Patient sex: M
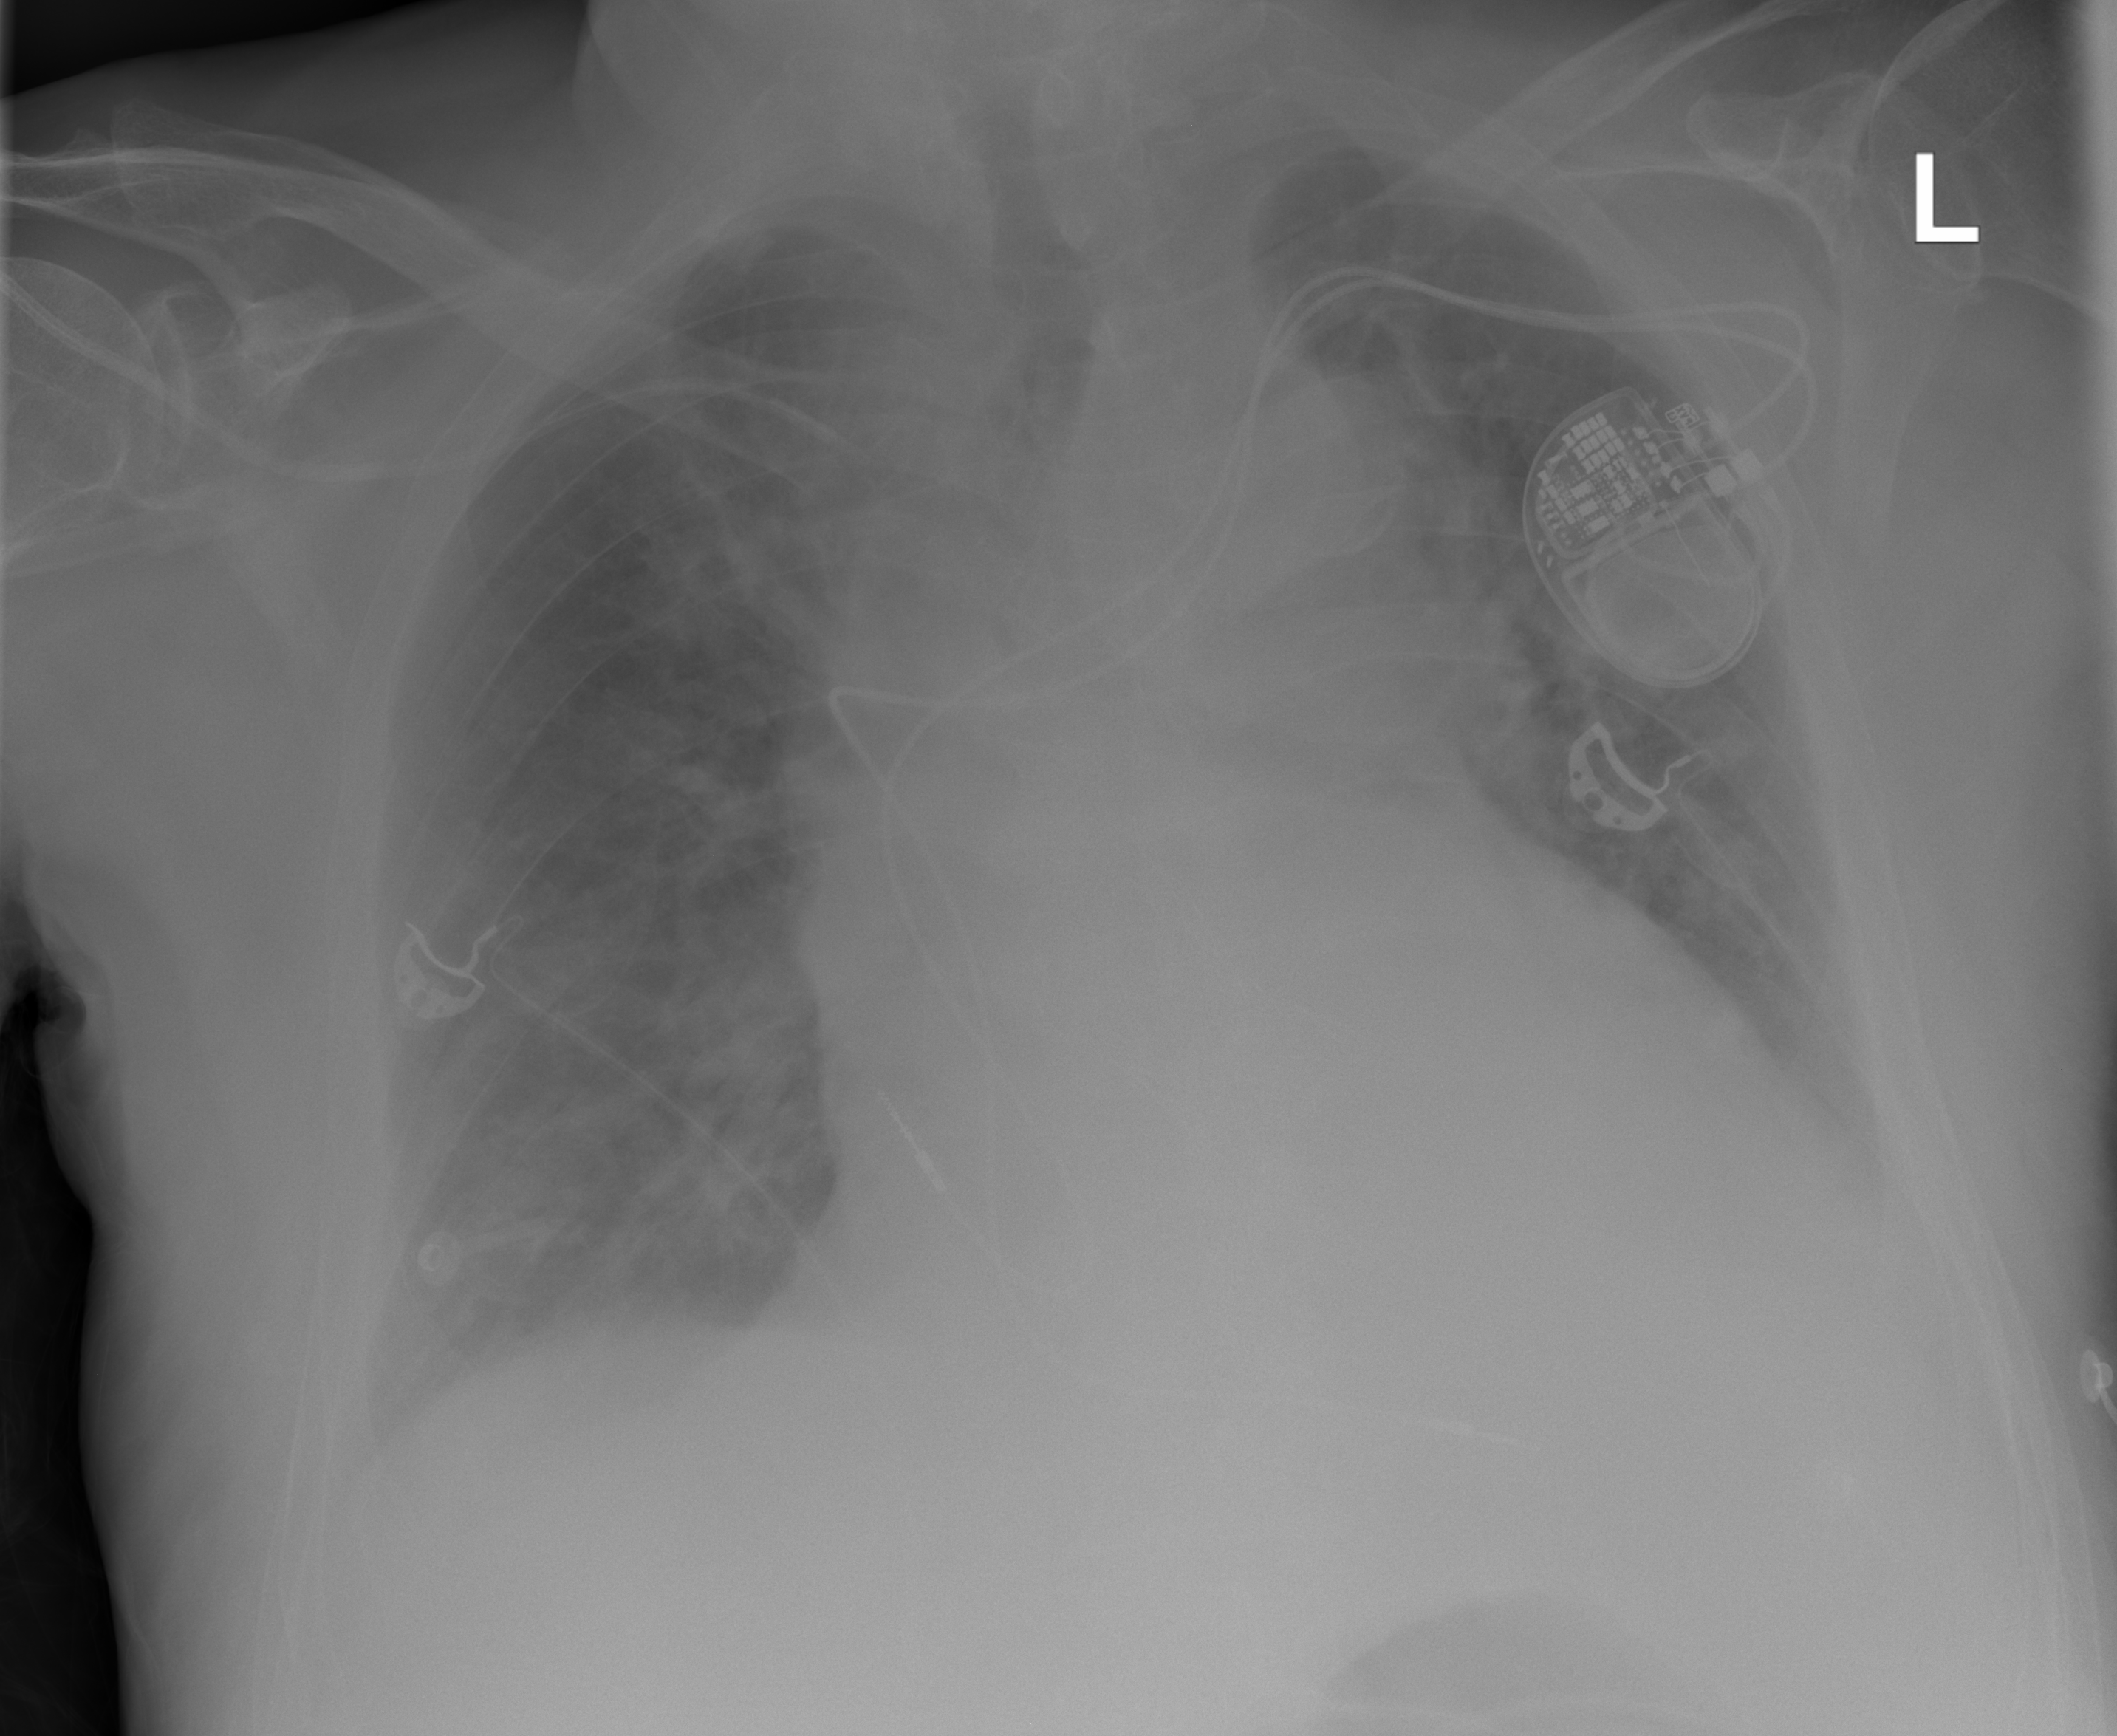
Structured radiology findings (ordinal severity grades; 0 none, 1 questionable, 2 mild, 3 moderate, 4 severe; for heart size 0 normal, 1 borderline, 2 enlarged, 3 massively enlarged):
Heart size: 2
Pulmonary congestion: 2
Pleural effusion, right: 2
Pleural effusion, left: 2
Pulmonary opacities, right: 0
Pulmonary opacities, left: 0
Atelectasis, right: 0
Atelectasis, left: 0